Field crop: maize
Growth stage: 1
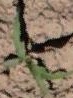
Species: maize